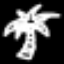
Label: palm tree